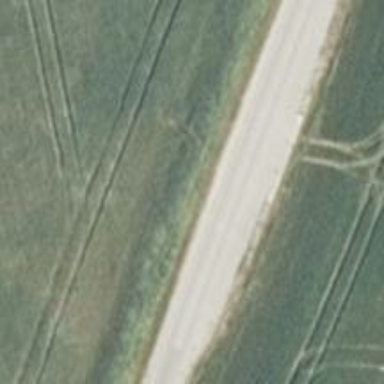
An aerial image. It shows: Passing place on the road.